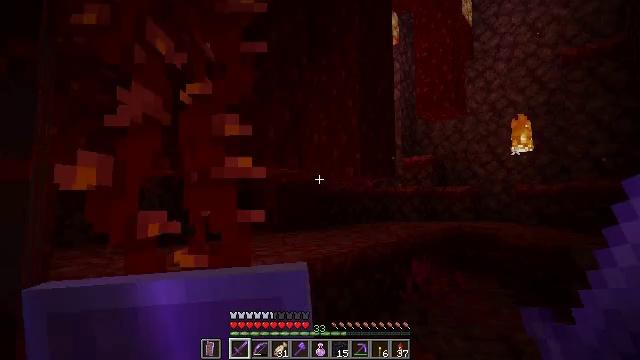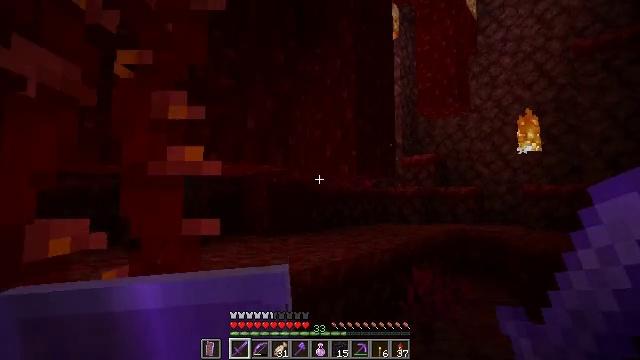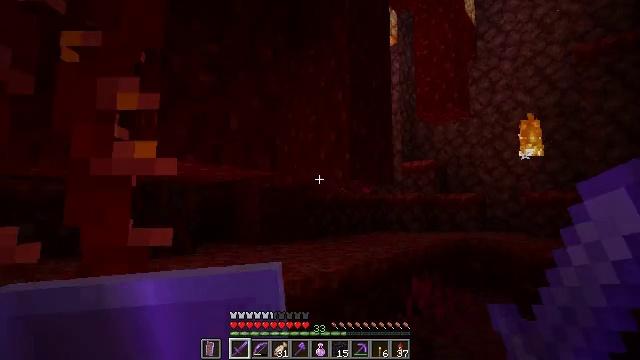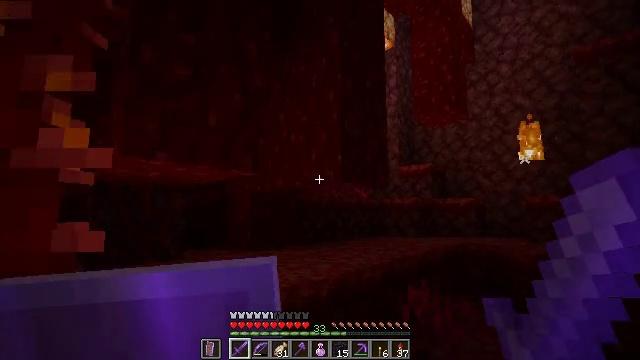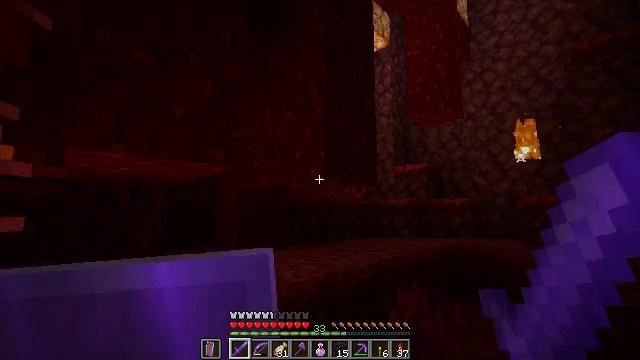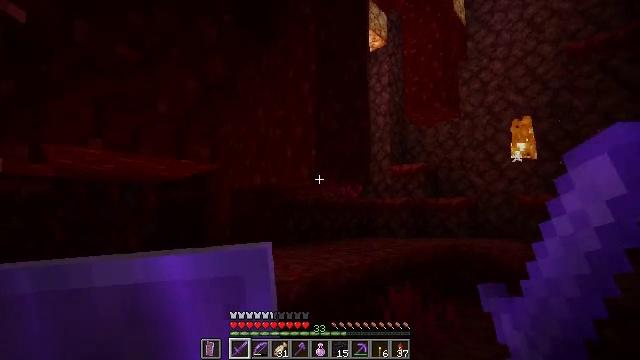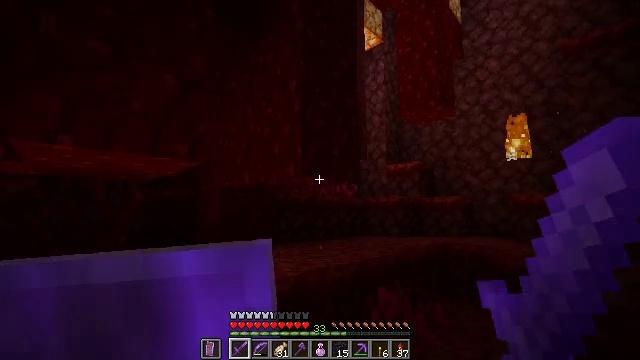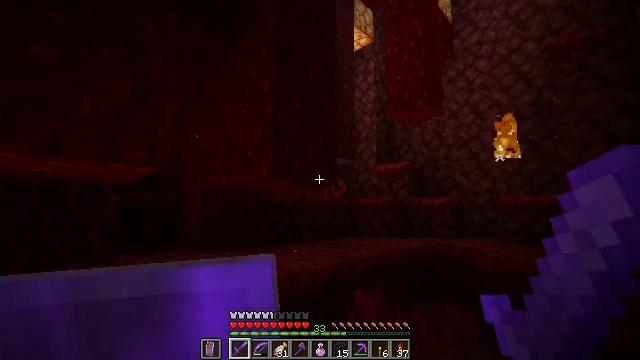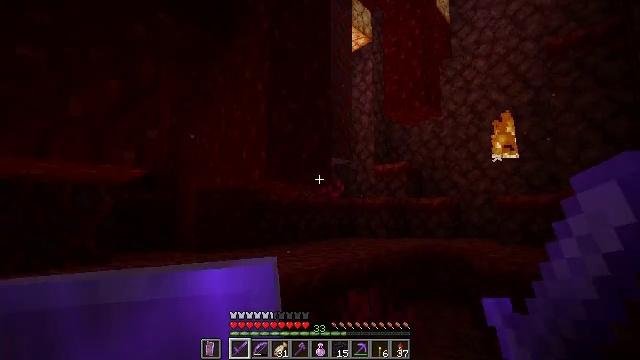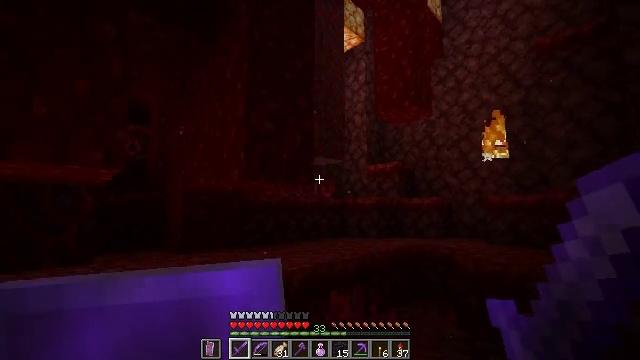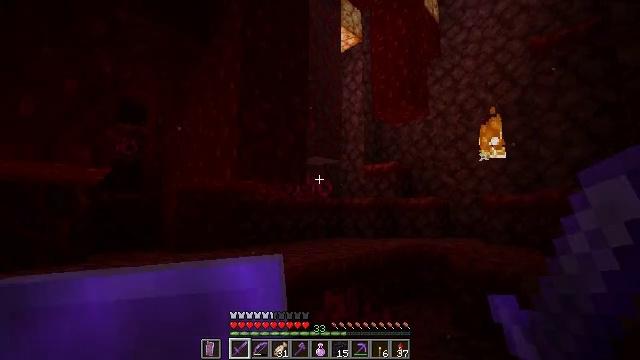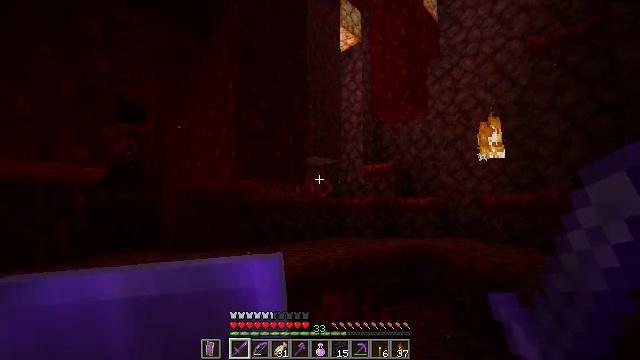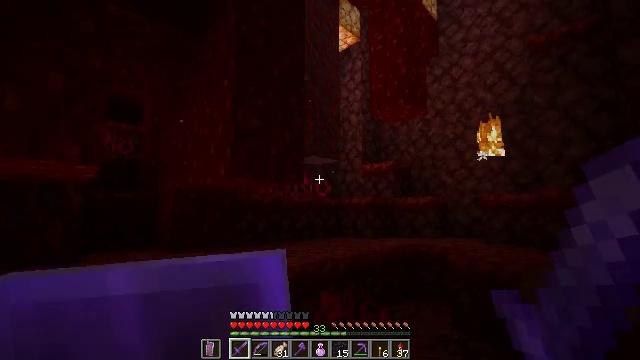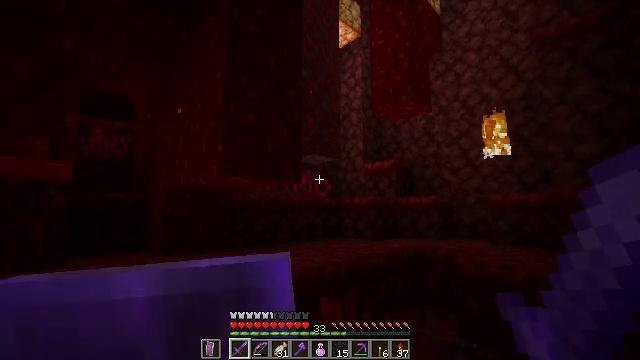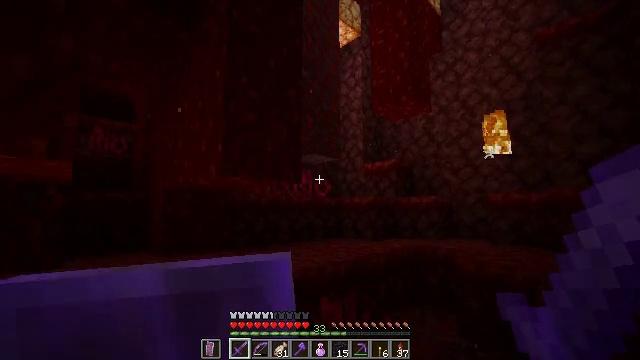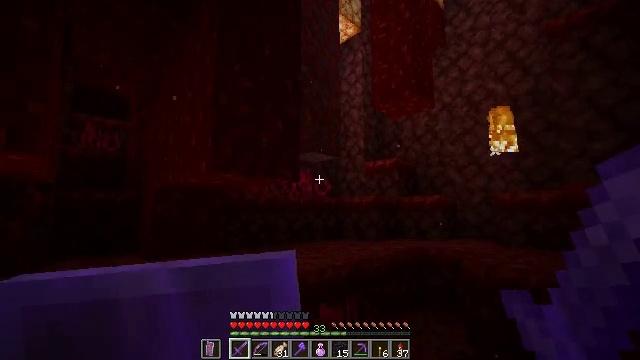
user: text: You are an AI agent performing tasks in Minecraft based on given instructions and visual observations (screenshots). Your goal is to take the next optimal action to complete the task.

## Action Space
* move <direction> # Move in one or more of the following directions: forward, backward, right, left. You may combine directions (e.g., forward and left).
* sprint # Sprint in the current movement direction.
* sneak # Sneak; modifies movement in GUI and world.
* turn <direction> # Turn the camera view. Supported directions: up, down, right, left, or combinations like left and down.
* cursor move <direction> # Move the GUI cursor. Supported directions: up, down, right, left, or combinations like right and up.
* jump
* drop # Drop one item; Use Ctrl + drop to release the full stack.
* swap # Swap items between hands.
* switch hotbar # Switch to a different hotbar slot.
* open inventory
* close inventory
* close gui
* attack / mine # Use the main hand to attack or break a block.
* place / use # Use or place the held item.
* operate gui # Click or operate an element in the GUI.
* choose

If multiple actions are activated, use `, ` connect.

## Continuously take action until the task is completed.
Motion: motion action
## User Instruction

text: Attack the ground to pick up warped fungus.
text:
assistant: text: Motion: move forward
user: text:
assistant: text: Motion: move forward and move right, turn up
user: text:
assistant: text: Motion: move forward and move right, turn up
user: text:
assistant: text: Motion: move right
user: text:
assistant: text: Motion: move right
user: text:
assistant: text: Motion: move right
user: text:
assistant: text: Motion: move right
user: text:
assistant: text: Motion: move right
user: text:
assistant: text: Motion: no_op
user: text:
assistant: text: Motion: no_op
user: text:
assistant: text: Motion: no_op
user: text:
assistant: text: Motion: move forward
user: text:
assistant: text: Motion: move forward
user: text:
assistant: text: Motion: move forward
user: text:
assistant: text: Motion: move forward and move right
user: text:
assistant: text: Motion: move forward and move right
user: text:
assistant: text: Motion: move forward and move right
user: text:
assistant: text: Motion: move forward and move right
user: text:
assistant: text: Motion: move forward and move right
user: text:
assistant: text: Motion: move forward and move right
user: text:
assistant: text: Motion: move forward and move right
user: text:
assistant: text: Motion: move forward and move right
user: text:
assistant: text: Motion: move forward and move right, turn left and up
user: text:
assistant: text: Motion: move forward and move right, turn left
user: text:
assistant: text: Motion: no_op
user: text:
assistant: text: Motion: no_op
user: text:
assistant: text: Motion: no_op
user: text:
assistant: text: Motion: no_op
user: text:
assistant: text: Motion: no_op
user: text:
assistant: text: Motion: no_op